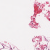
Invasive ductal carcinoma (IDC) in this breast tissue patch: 0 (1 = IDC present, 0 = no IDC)